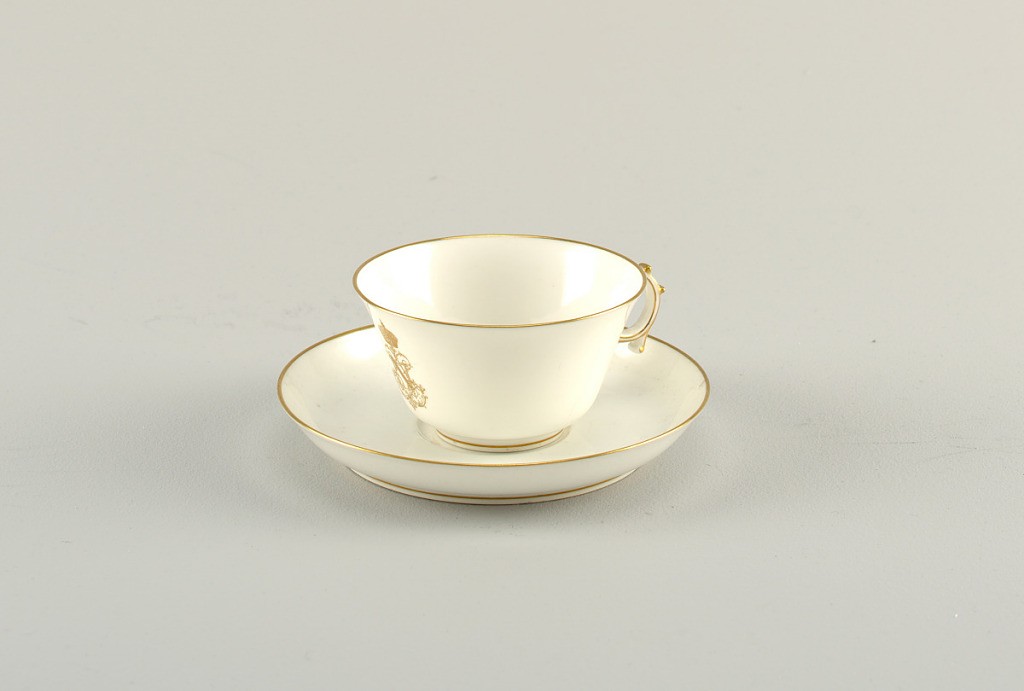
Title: Cup and Saucer, from a Napoleon III Table Service (Tasse et soucoupe, Service à Chiffre Doré de l'Empereur Napoléon III)
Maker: Sèvres Porcelain Manufactory, French, established 1756
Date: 1849–1858
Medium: hard paste porcelain, gold
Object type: cup and saucer
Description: Cup shallow, with flaring sides and circular handle with knobs. Saucer flat, with curved edges.